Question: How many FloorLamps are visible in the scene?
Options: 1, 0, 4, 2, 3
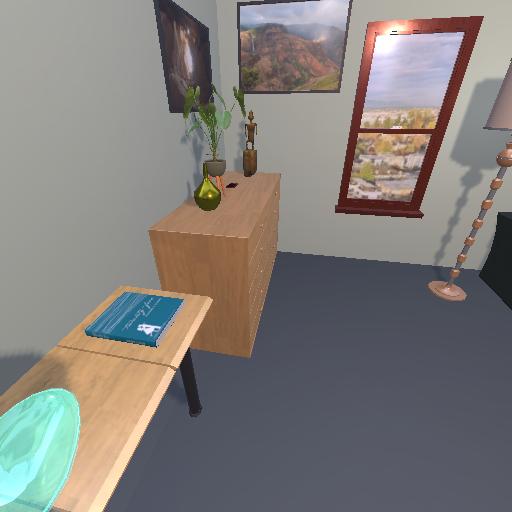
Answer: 1